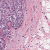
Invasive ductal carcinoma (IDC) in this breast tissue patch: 0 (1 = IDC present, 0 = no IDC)